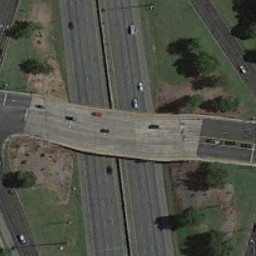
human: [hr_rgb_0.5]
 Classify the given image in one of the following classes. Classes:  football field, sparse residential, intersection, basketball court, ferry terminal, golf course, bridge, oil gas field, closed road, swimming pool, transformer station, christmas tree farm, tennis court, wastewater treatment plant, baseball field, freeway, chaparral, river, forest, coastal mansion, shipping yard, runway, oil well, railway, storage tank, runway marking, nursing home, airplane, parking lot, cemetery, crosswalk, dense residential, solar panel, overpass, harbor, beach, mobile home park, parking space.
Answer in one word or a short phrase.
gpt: overpass